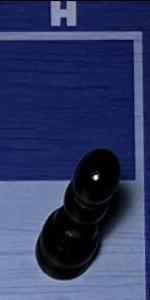
Label: Pawn_Black